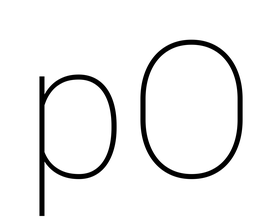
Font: Roboto_Thin